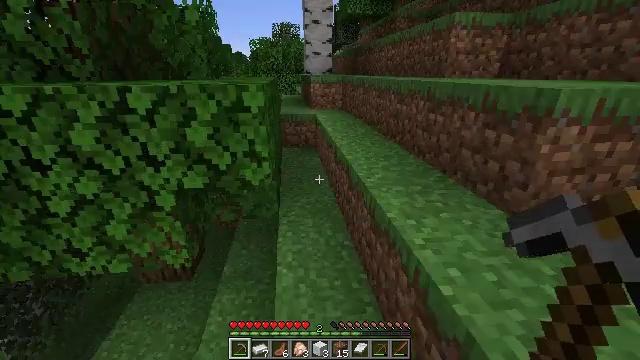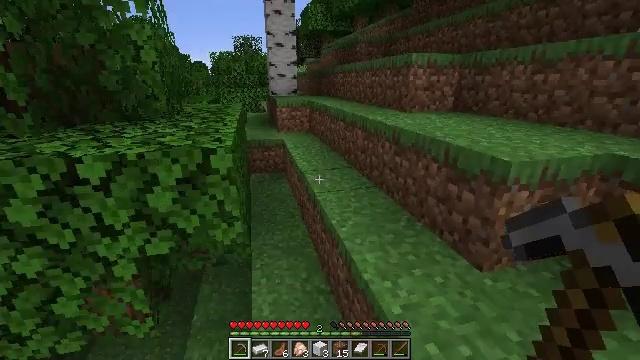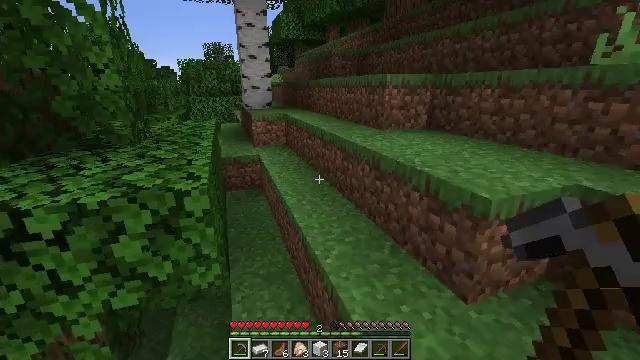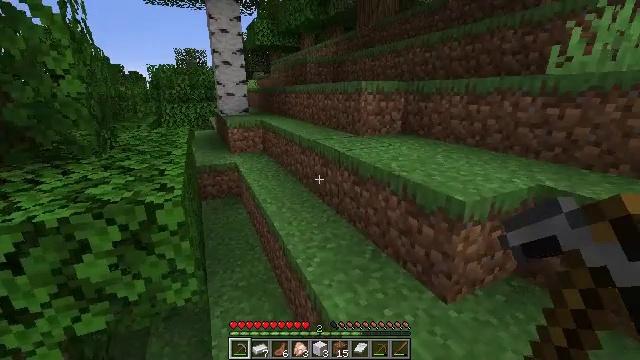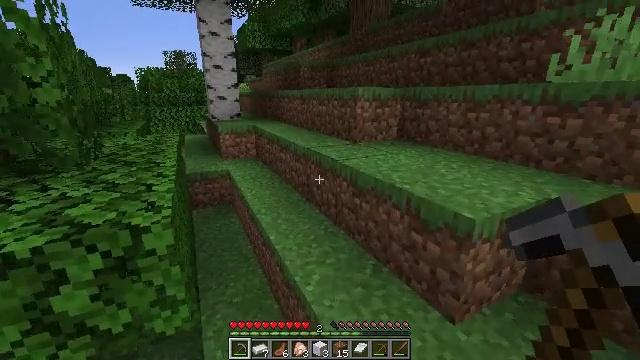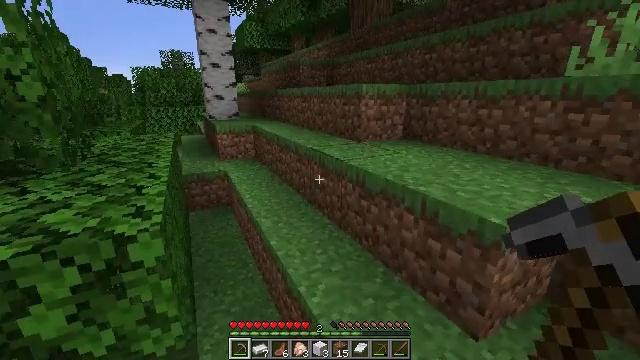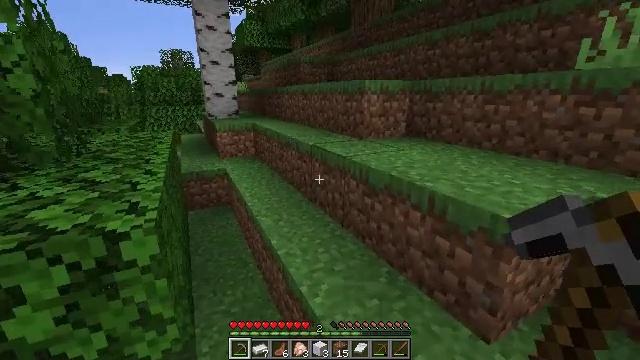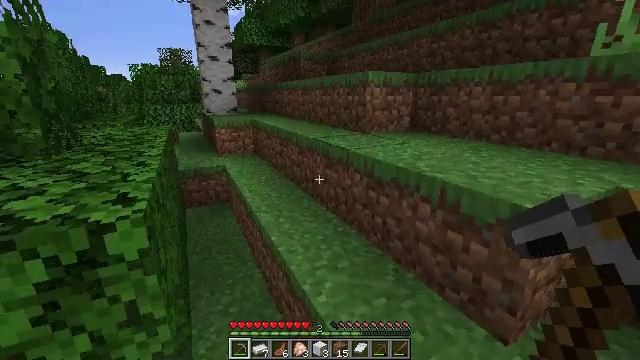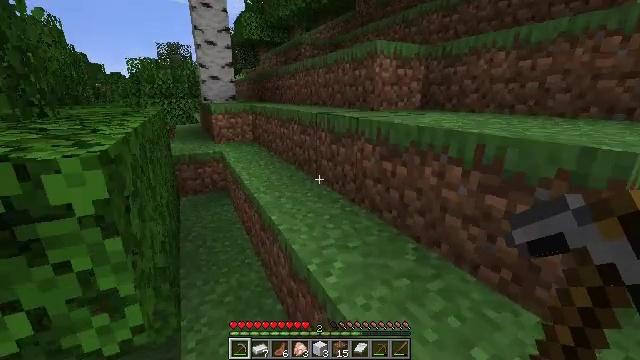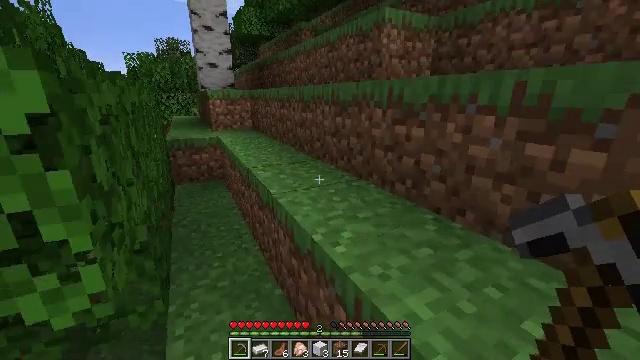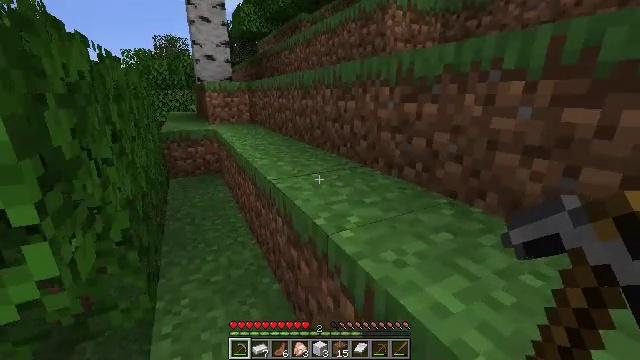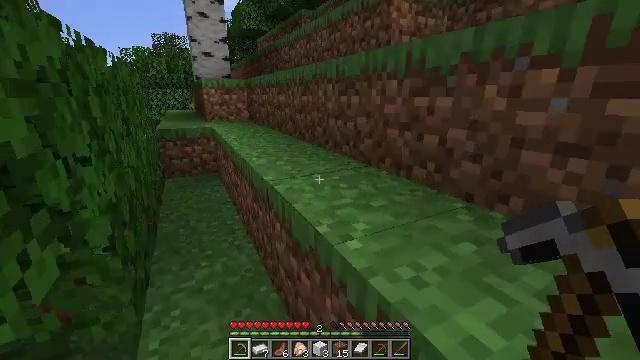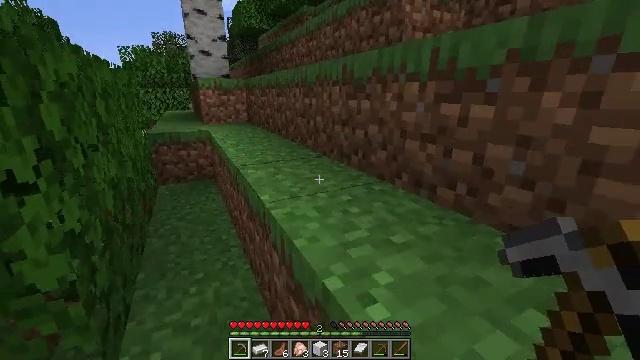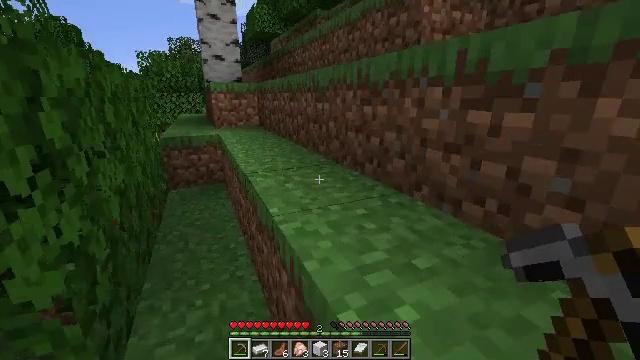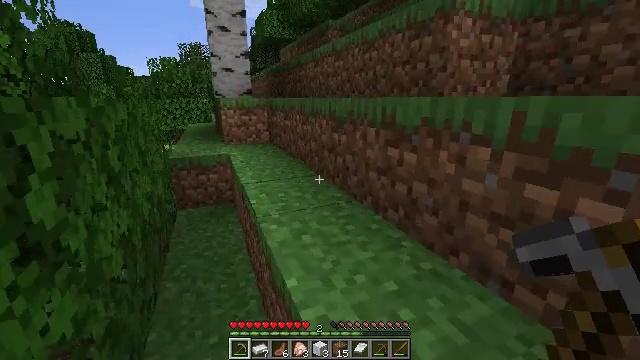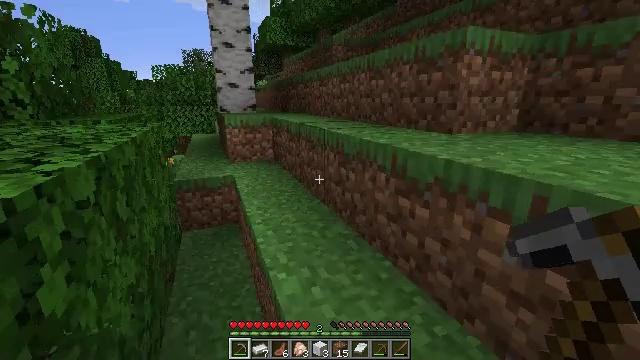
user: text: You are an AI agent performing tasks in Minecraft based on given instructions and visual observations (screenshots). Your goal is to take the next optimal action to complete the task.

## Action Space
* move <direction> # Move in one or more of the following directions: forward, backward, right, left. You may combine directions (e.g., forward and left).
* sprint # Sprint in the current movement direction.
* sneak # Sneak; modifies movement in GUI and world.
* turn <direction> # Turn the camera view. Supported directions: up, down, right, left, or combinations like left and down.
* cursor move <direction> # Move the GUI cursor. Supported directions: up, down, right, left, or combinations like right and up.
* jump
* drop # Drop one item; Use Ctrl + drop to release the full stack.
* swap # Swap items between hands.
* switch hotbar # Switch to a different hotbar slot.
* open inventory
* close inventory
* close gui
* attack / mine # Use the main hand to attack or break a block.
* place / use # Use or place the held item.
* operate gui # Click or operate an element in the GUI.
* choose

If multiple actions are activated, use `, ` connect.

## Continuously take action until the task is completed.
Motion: motion action
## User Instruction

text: Mine a chest to move it.
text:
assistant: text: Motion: move forward, turn right and up, jump
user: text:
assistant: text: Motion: move forward, turn right and up, jump
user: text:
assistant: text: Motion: move forward, turn right and up, jump
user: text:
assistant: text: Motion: move forward, turn right, jump
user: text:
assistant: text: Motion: move forward, jump
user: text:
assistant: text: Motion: move forward, jump
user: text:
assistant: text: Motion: move forward
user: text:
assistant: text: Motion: move forward
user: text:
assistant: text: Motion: move forward
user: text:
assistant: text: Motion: move forward
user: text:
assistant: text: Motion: move forward
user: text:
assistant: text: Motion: move forward
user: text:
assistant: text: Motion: move forward, turn left
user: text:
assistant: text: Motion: move forward, turn left, jump
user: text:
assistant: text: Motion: move forward, jump
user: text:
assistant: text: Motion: move forward, jump
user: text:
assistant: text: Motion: move forward, jump
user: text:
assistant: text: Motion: move forward, jump
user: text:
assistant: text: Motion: move forward
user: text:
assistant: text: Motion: move forward
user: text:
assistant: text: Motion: move forward, turn left
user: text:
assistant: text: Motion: move forward, turn left
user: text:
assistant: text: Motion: move forward
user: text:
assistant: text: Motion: move forward
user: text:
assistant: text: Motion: move forward
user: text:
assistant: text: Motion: move forward
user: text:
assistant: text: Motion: move forward
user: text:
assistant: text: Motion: move forward
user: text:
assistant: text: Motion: move forward
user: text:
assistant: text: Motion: move forward